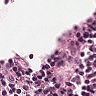
Metastatic tissue present: no